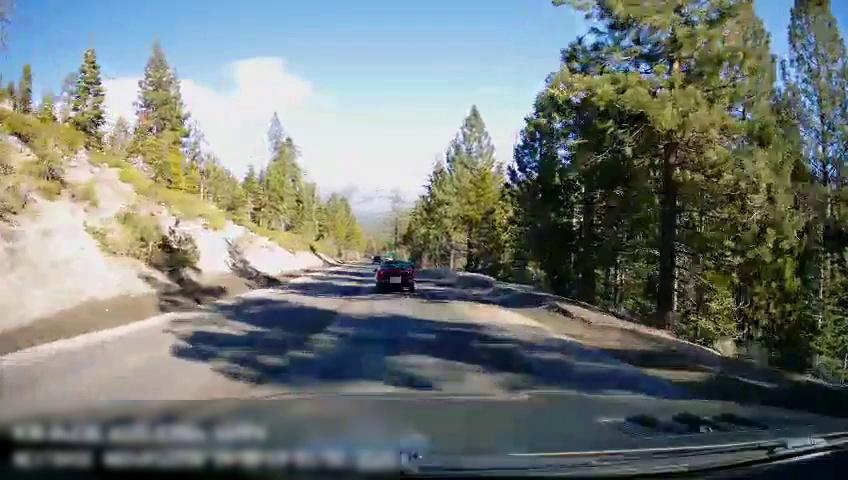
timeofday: Day
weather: Sunny
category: Drivable Space
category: Vehicles | Car
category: Vehicles | SUV
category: Lanes | Opposite Lane